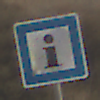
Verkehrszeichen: Informationsstelle
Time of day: SunriseSunset
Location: Outdoor (RoadRail)
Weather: PartlyCloudy
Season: NotSpecified
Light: Natural